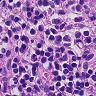
Metastatic tissue present: no